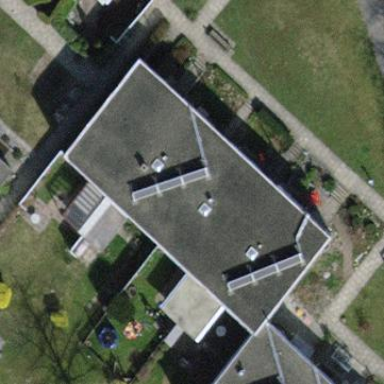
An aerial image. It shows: Terrace building with flat roof.